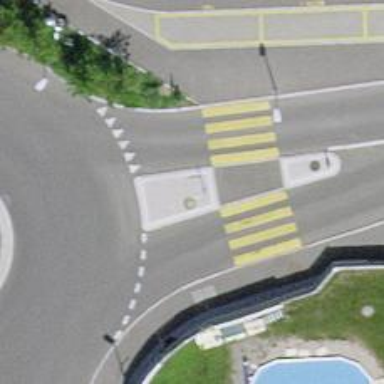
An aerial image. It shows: Traffic calming island.